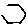
Label: hexagon